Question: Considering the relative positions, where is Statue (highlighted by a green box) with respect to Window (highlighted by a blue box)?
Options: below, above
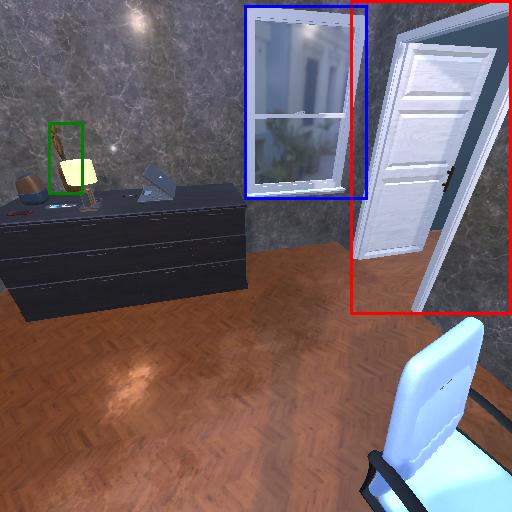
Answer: below